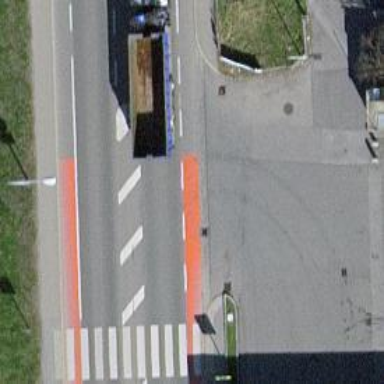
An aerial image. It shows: Primary highway with asphalt surface. It has exclusive cycle lane on both sides along with sidewalks.